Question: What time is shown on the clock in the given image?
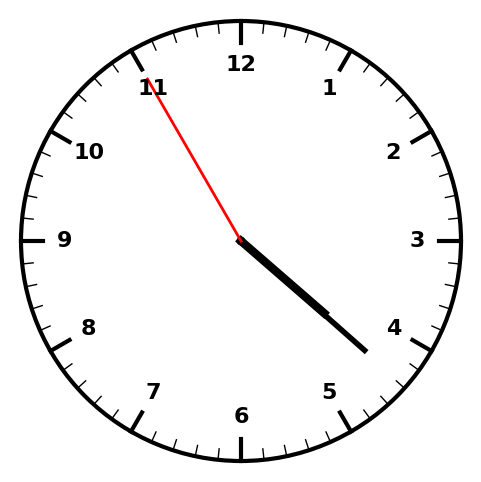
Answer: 04:21:55